如图，点 $A, B, C, D$ 在一条直线上，如果 $AC = BD$，$BE = CF$，且 $BE // CF$，那么 $AE = DF$。为什么？（完成以下说理过程：）

解：因为 $BE // CF$（已知），

所以 $\angle EBC = \angle FCB$（两直线平行，内错角相等）.

因为 $\angle EBC + \angle EBA = 180^\circ$， $\angle FCB + \angle FCD = 180^\circ$（平角的意义），

所以 \_\_\_\_\_\_（\_\_\_\_\_\_），

因为 $AC = BD$（已知），

所以 $AC - BC = BD - BC$（等式性质），即 \_\_\_\_\_\_.
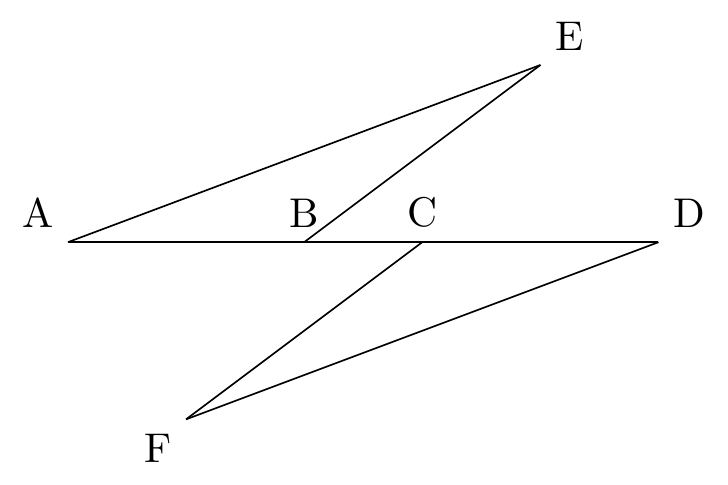
【解答】
解：$\because BE // CF$（已知），

$\therefore \angle EBC = \angle FCB$（两直线平行，内错角相等）。

$\because \angle EBC + \angle EBA = 180^\circ$，$\angle FCB + \angle FCD = 180^\circ$（平角的意义），

$\therefore \angle EBA = \angle FCD$（等角的补角相等），

$\because AC = BD$（已知），

$\therefore AC - BC = BD - BC$（等式性质），

即 $AB = CD$，

在 $\triangle ABE$ 和 $\triangle DCF$ 中，

$\begin{cases}
AB = CD \\
\angle ABE = \angle DCF \\
BE = CF
\end{cases}$

$\therefore \triangle ABE \cong \triangle DCF$ (SAS)，

$\therefore \angle A = \angle D$ {（全等三角形的对应角相等）}，

$\therefore AE // CF$ \text {（内错角相等，两直线平行）}.

故答案为：$\angle EBA = \angle FCD$；等角的补角相等；$AB = CD$.